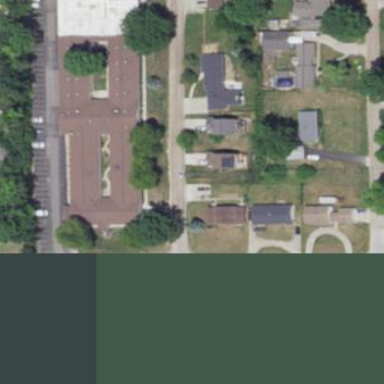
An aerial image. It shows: Nursing home.